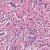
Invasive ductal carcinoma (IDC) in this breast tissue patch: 1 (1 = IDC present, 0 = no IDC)